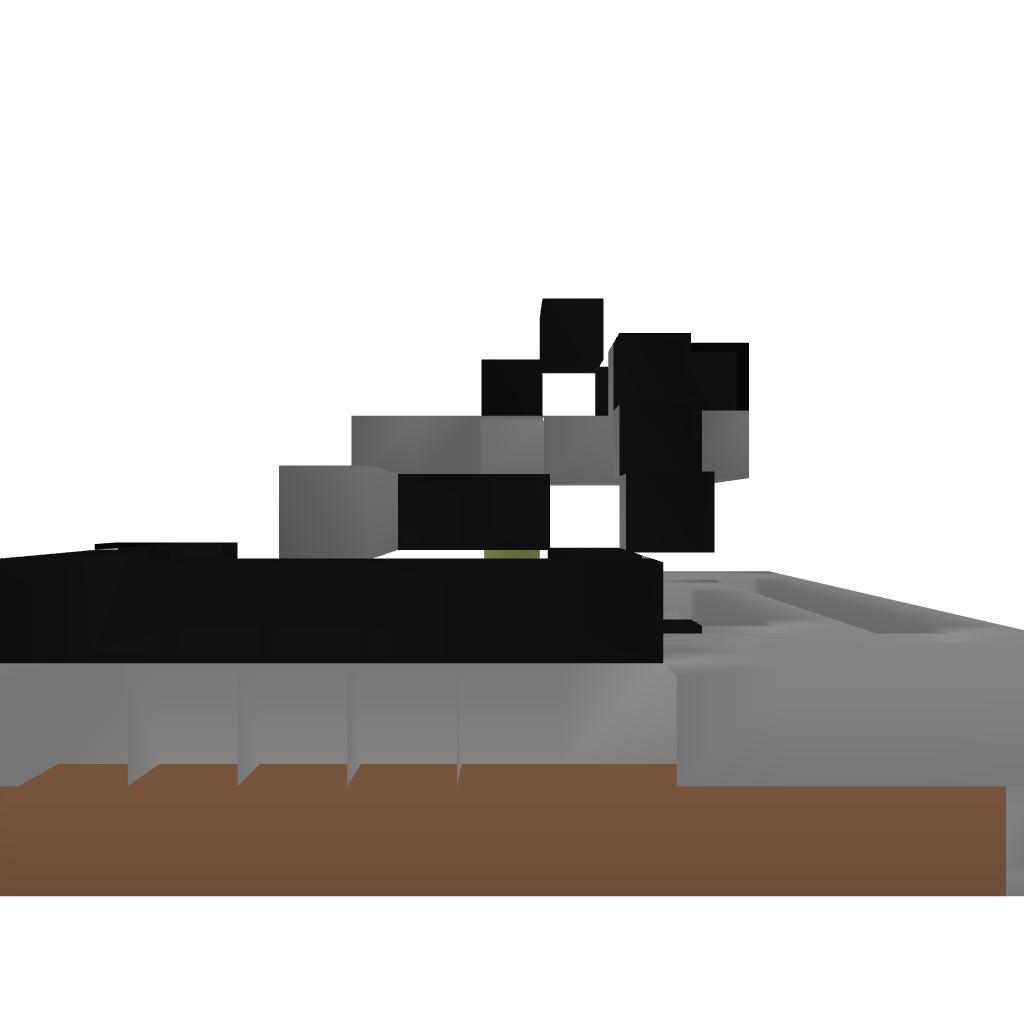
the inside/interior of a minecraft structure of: redstone hidden double doors